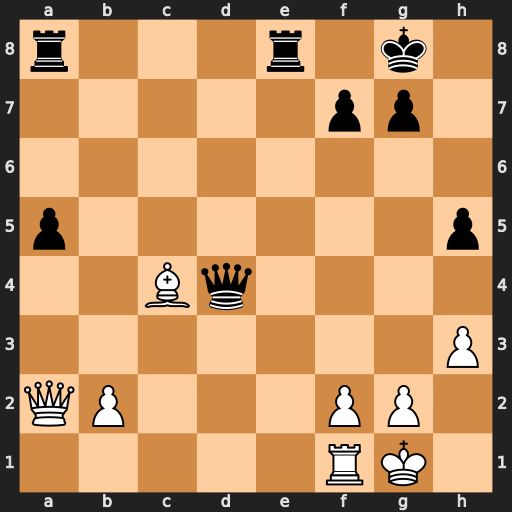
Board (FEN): r3r1k1/5pp1/8/p6p/2Bq4/7P/QP3PP1/5RK1
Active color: w
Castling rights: -
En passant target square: -
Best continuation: Bxf7+ Kh8 Bxe8 Rxe8 Qxa5